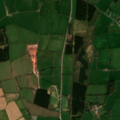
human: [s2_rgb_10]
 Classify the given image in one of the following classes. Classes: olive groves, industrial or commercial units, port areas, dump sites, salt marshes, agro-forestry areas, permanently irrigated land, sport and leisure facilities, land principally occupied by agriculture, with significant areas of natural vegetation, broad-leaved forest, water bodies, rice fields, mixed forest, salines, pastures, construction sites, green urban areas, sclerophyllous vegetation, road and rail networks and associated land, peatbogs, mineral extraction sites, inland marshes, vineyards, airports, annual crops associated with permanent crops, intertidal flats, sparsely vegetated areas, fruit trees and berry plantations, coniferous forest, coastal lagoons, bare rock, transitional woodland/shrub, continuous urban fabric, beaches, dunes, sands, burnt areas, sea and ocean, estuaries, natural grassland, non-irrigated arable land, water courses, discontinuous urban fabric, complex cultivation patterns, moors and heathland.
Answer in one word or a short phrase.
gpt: pastures, land principally occupied by agriculture, with significant areas of natural vegetation